九年级 · 解析几何
两块等腰直角三角形纸片 $A O B$ 和 $C O D$ 按图 1 所示放置, 直角顶点重合在点 $O$ 处, $A B=25$, $\mathrm{CD}=$
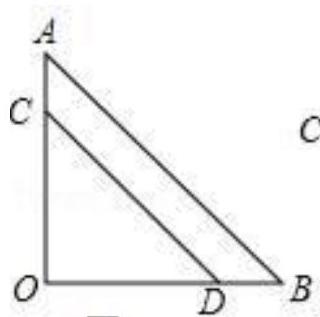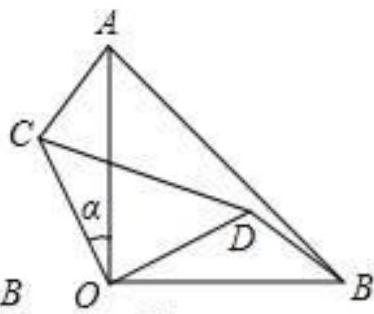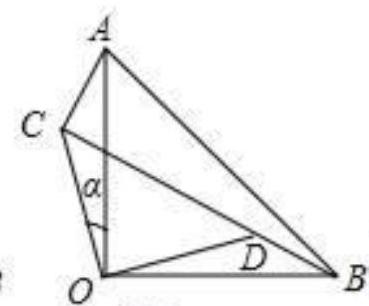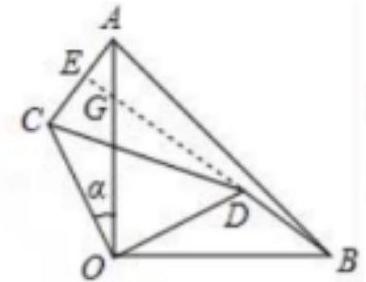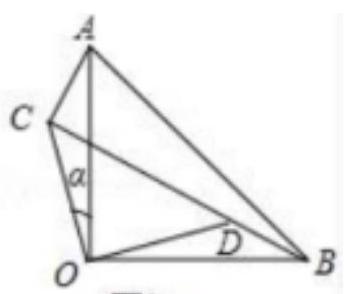
答案: (1) 证明见解析; (2) $\mathrm{AC}=7 ; \sin \alpha=\frac{7}{25}$.

(1) 如图 2 中, 延长 $\mathrm{BD}$ 交 $\mathrm{OA}$ 于 $\mathrm{G}$, 交 $\mathrm{AC}$ 于 $\mathrm{E}$.

图2

图3

$\because \angle \mathrm{AOB}=\angle \mathrm{COD}=90^{\circ}$,

$\therefore \angle \mathrm{AOC}=\angle \mathrm{DOB}$

$$
O A=O B
$$

在 $\triangle \mathrm{AOC}$ 和 $\triangle \mathrm{BOD}$ 中, $\{\angle A O C=\angle B O D$,

$$
O C=O D
$$

$\therefore \triangle \mathrm{AOC} \cong \triangle \mathrm{BOD}, \quad \therefore \mathrm{AC}=\mathrm{BD}, \quad \angle \mathrm{CAO}=\angle \mathrm{DBO}$,

$\because \angle \mathrm{DBO}+\angle \mathrm{GOB}=90^{\circ}, \because \angle \mathrm{OGB}=\angle \mathrm{AGE}$,

$\therefore \angle \mathrm{CAO}+\angle \mathrm{AGE}=90^{\circ}, \quad \therefore \angle \mathrm{AEG}=90^{\circ}, \quad \therefore \mathrm{BD} \perp \mathrm{AC}$.

(2) 如图 3 中，设 $\mathrm{AC}=\mathrm{x}$,

$\because \mathrm{BD} 、 \mathrm{CD}$ 在同一直线上, $\mathrm{BD} \perp \mathrm{AC}$,

$\therefore \triangle \mathrm{ABC}$ 是直角三角形, $\quad \therefore \mathrm{AC}^{2}+\mathrm{BC}^{2}=\mathrm{AB}^{2}, \quad \therefore \mathrm{x}^{2}+(\mathrm{x}+17)^{2}=25^{2}$,

解得 $\mathrm{x}=7, \because \angle \mathrm{ODC}=\angle \alpha+\angle \mathrm{DBO}=45^{\circ}, \angle \mathrm{ABC}+\angle \mathrm{DBO}=45^{\circ}$,

$\therefore \angle \alpha=\angle \mathrm{ABC}, \quad \therefore \sin \alpha=\sin \angle \mathrm{ABC}=\frac{A C}{A B}=\frac{7}{25}$.